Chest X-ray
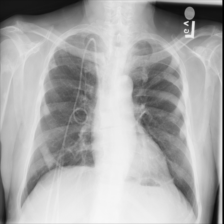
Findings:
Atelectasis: negative
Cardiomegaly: negative
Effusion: negative
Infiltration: negative
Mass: negative
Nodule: negative
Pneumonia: negative
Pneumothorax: negative
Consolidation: negative
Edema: negative
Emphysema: negative
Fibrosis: negative
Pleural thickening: negative
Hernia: negative